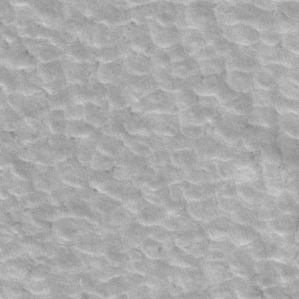
Label: frost